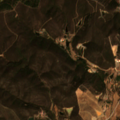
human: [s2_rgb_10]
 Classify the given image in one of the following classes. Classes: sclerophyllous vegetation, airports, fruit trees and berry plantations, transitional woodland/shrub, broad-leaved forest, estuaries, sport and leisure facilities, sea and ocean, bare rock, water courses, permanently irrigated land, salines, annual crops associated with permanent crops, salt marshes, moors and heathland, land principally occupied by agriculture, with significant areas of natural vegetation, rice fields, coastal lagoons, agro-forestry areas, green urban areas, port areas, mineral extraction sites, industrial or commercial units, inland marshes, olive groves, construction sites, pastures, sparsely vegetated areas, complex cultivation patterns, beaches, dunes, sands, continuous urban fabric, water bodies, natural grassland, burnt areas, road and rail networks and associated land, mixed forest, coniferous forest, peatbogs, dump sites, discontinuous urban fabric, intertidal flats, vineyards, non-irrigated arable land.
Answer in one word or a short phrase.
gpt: complex cultivation patterns, sclerophyllous vegetation, transitional woodland/shrub